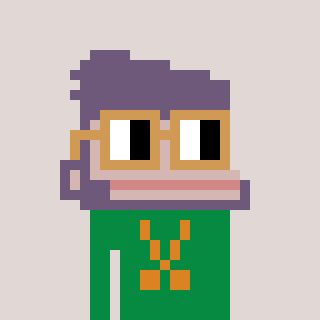
a pixel art character with square brown glasses, a ape-shaped head and a green-colored body on a warm background